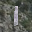
Label: 1